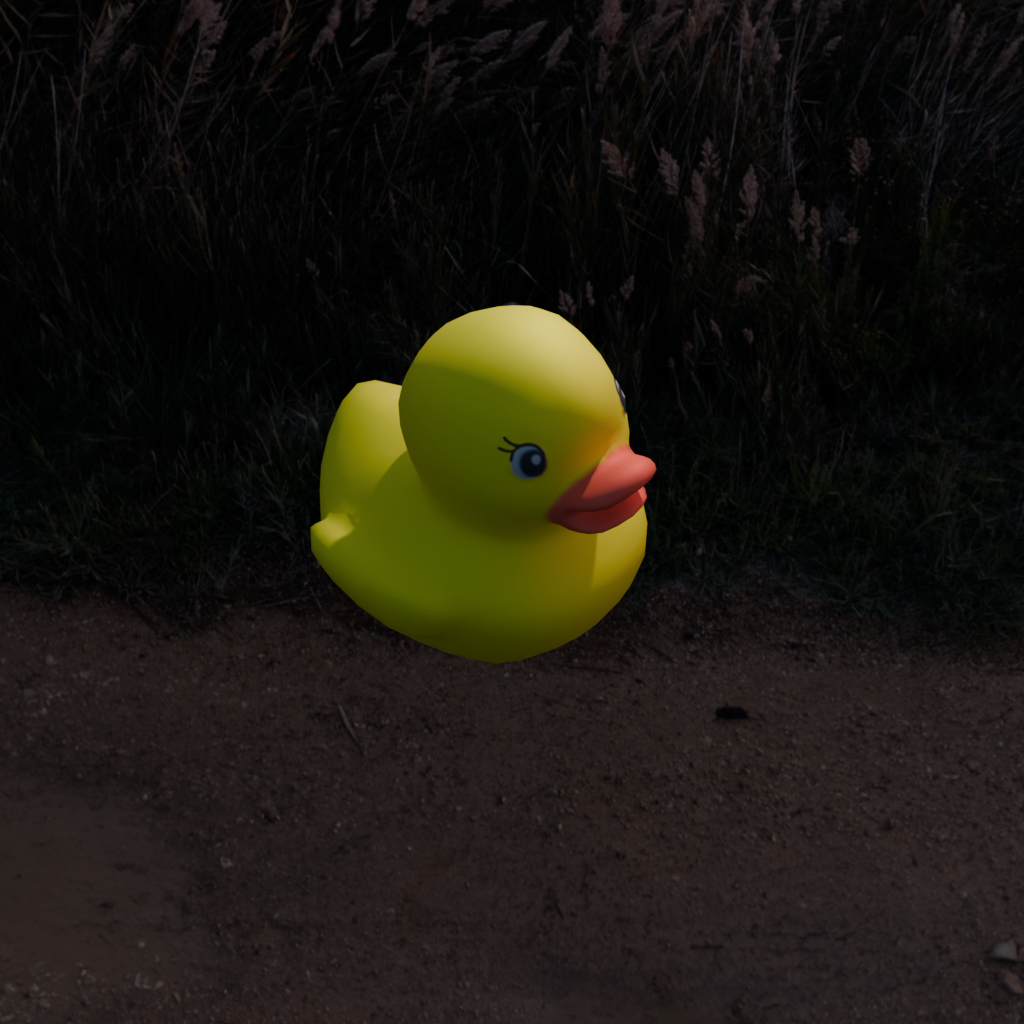
an image of a yellow rubber duck seen from <front_right> in a muddy path at sunset with fields on both sides.